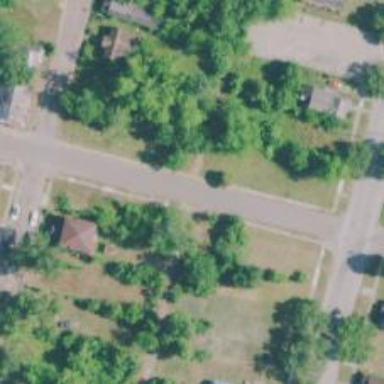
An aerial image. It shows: Alley classified as service road.